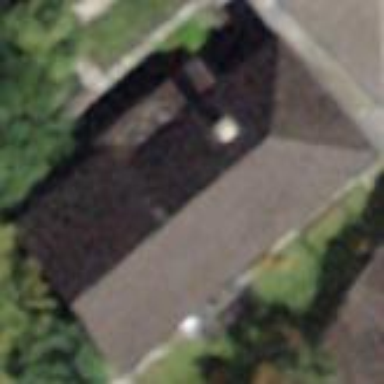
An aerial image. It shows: Detached building.